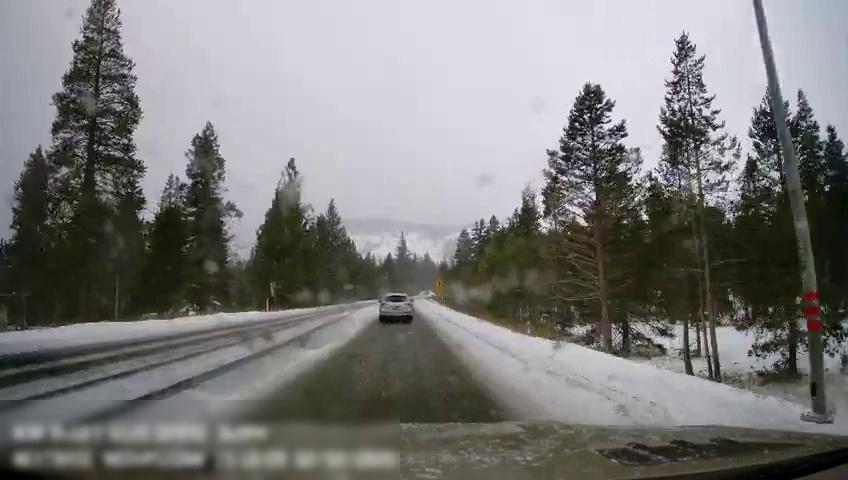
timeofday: Day
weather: Snowy
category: Drivable Space
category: Vehicles | SUV
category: Lanes | Opposite Lane